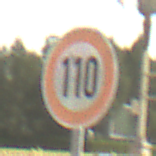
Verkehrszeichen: Geschwindigkeit110
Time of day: MorningAfternoon
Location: Outdoor (Suburban)
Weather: Clear
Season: NotSpecified
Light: Natural